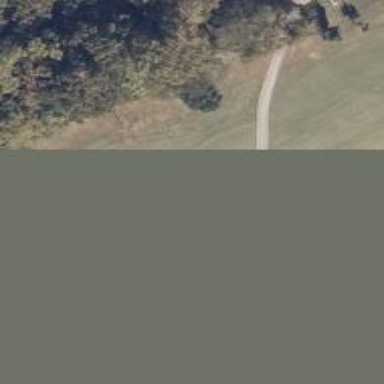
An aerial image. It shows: Service road used as golf cart path.